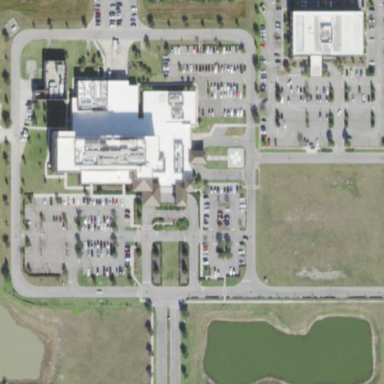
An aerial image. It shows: Hospital.